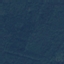
Label: Forest